Question:
what is the different between getter of mFirstName variable, and instance method getFirstName()? If i have the first, why do i need another get method?
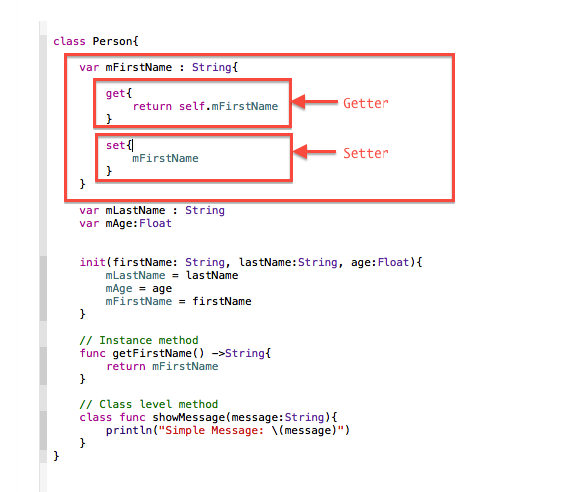
Answer: The getter of the variable is always executed. The only exception to that is when you get or set variables inside of init. This is the swift way of implementing getters and setters. Languages like Java do not have this option so you have to create getter and setter functions.
IMO providing getters and setters on your variable is safer. This way you ensure that they are always called. If you have getter and setter functions and modify a variable directly and forget to call the setters and getters it can lead to weird errors.